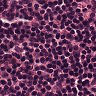
Metastatic tissue present: no